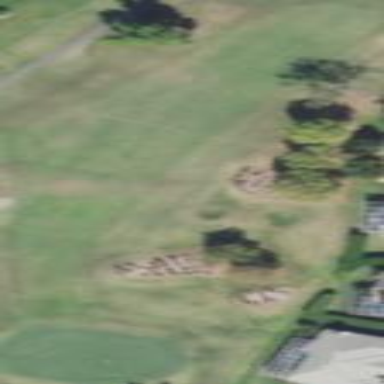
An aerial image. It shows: Golf fairway surrounded by grass.